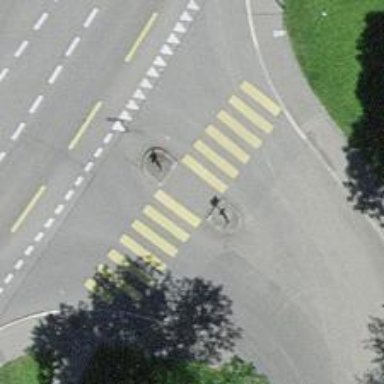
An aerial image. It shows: Marked crossing with zebra pattern. There is island at the crossing.